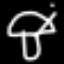
Label: mushroom